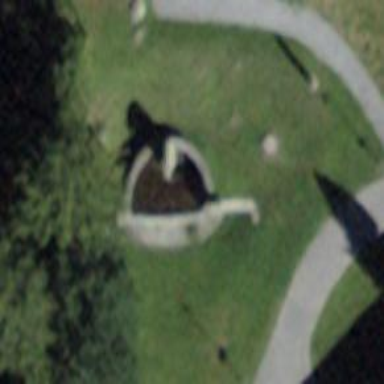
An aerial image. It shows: Fountain.